【题型】填空题　【知识点】立体几何　【难度】easy
三棱锥 $D-ABC$ 中，$DA \perp$ 平面 $ABC$，$AB \perp BC$，$DA = AB = \sqrt{3}$，$BC = \sqrt{2}$，则该三棱锥的外接球体积等于 \underline{\hspace{3cm}}.
【解答】
\textbf{【答案】} $\dfrac{8\sqrt{2}\pi}{3}$

\vspace{10pt}

\textbf{【分析】} 将三棱锥补成长方体，求长方体外接球的体积即可.

\vspace{10pt}

\textbf{【详解】} 如图：

将三棱锥 $D-ABC$ 补成长方体，则三棱锥 $D-ABC$ 的外接球和长方体的外接球是一致的.

设长方体外接球半径为 $R$，则：$(2R)^2 = DA^2 + AB^2 + BC^2 = 3 + 3 + 2 = 8$，所以 $R = \sqrt{2}$

所以三棱锥的外接球体积为：$V = \frac{4}{3}\pi R^3 = \frac{4}{3}\pi \times 2\sqrt{2} = \frac{8\sqrt{2}\pi}{3}$.

\vspace{10pt}

\textbf{故答案为：} $\dfrac{8\sqrt{2}\pi}{3}$

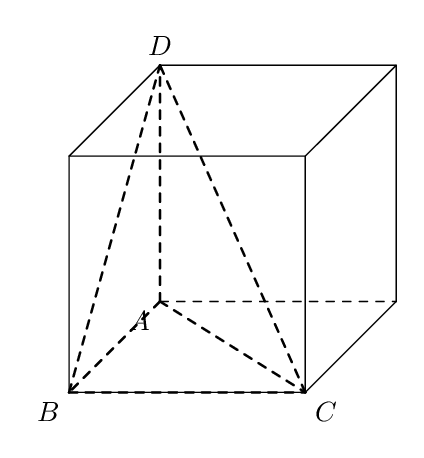